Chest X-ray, PA view. Patient: 30 years old, sex F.
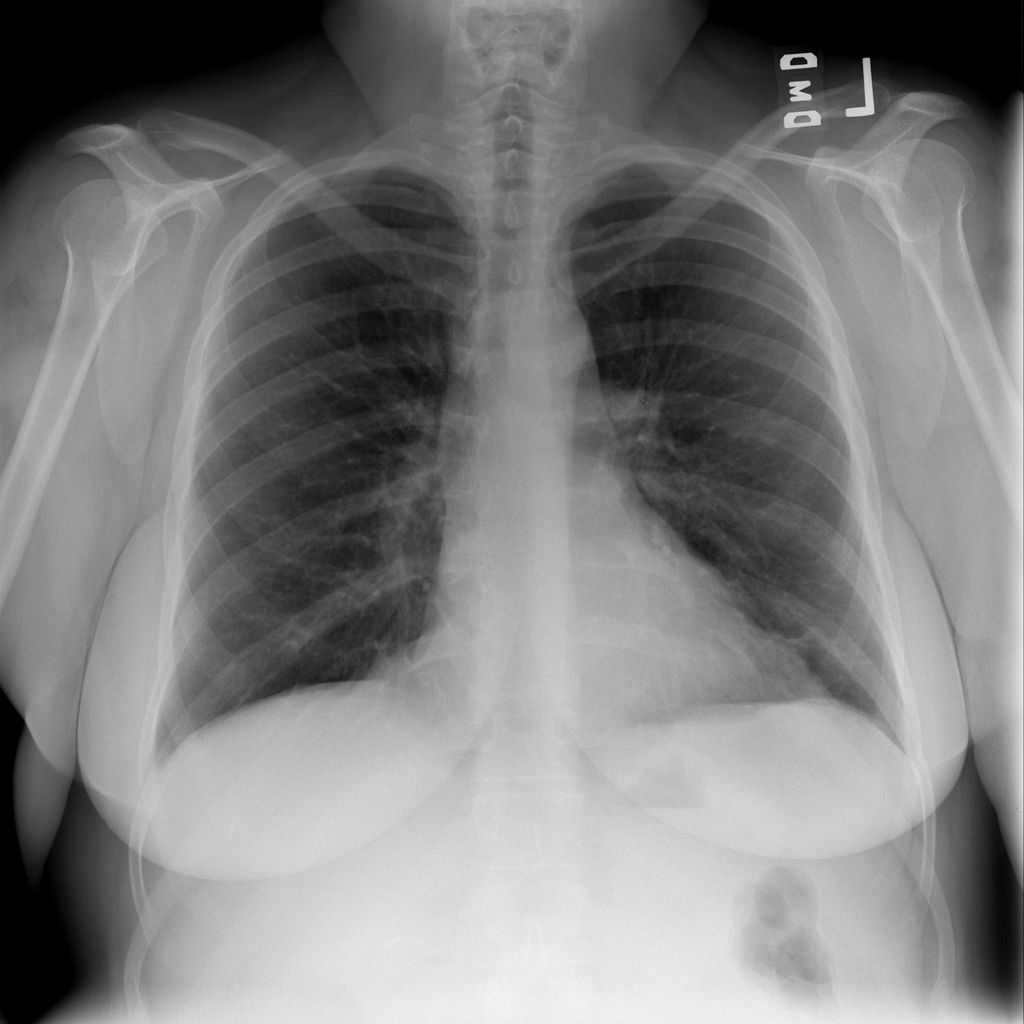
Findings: No Finding